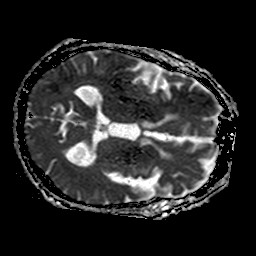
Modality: ADC
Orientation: axial
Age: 85
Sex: male
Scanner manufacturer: philips
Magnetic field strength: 1.5 T
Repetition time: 3.542 s
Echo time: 0.09411 s